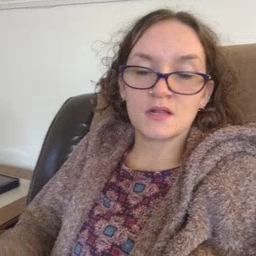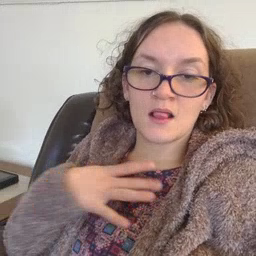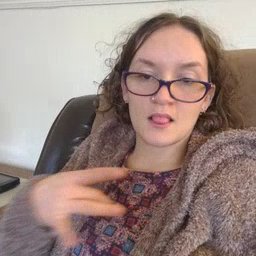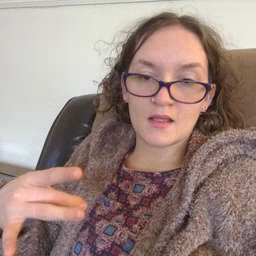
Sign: like